Question: I suck at math and feel like this should be easy but I want it to be elegant instead of a hack.
I have a 360 degree angle that needs to be calculated on to a 255 degree freedom of rotation.
Person enters angle, outputs accurately to a 255 degree circle.
'''
int north = 90;
float outputNorth = north/360f * 255f; //Results: 90 angle-> 63 angle
'''
But it needs to be:
'''
int north = 90;
float outputNorth = north/xf* yf; //Results: 90 angle -> 128 angle
'''
Problem:
Coords are a little weird for the 255 degree of rotation. Not sure how to translate it.
'''
Should be the following:
//90 -> 128
//0 -> 192
//270 -> 0
//180 -> 64
'''

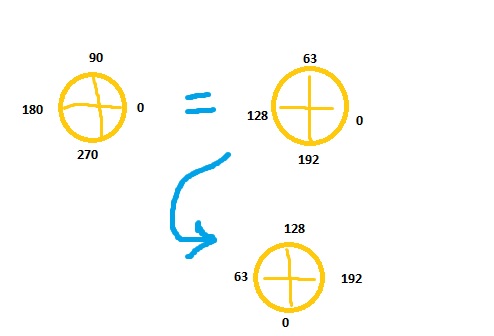
Answer: Your math has some rounding problems. I would use a different mapping where 360 deg would be '256 -> 0' instead of '255'. Otherwise your 8bit values would have the same angle '0' stored twice and it would most likely cause other problems latter.
Here conversion to/from deg/8bit using :
'''
int i; // angle [deg int]
int o; // 0..255 [8bit uint]
o=(192-((i<<8)/360))&255;
i=((192-o)*360)>>8;
'''
Here the values:
'''
i o
0 192
90 128
180 64
270 0
360 192
'''
The 'i' can be any even negative or bigger than 360 deg the conversion will still work...